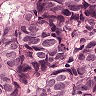
Metastatic tissue present: yes